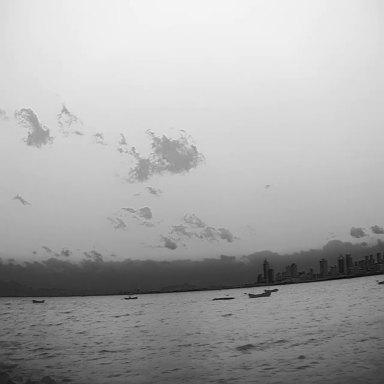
There are five bulk_carriers in the infrared image.